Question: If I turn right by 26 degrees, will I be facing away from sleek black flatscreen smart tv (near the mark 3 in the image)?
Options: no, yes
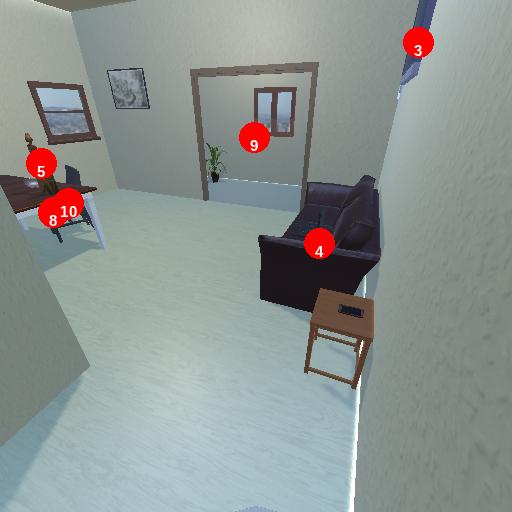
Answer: no